Question: I'm working on a project that needed to unzip file and store in a specific folder. But the problem is, I don't know how to do it. It is my first time to work on this kind of project.
I'm using visual studio 2010. And I'm not gonna use any third party applications.
Can anyone suggest how could I do this?
i've tried this code but the ZIPFILE is not recognizable. It has a red line on it.
'''
using System;
using System.IO;
using System.IO.Compression;
namespace UnzipFile
{
/// <summary>
/// Interaction logic for MainWindow.xaml
/// </summary>
public partial class MainWindow : Window
{
public MainWindow()
{
InitializeComponent();
}
private void btnZip_Click(object sender, RoutedEventArgs e)
{
string startPath = @"c:\example\start";
string zipPath = @"c:\example
esult.zip";
string extractPath = @"c:\example\extract";
ZipFile.CreateFromDirectory(startPath, zipPath);
ZipFile.ExtractToDirectory(zipPath, extractPath);
}
}
'''
}

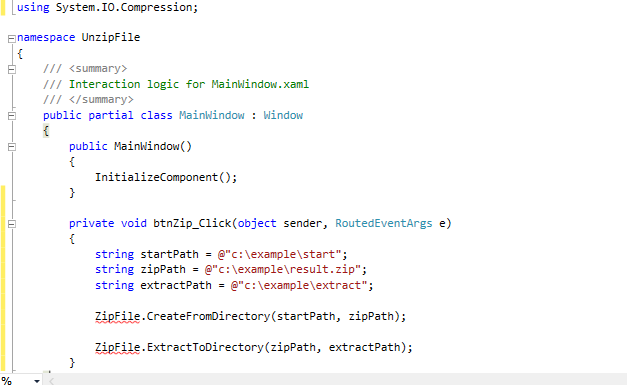
Answer: '''
I've use this code to solve my problem...
'''
I also do this one in my reference

Then add this code.
'''
public static void UnZip(string zipFile, string folderPath)
{
if (!File.Exists(zipFile))
throw new FileNotFoundException();
if (!Directory.Exists(folderPath))
Directory.CreateDirectory(folderPath);
Shell32.Shell objShell = new Shell32.Shell();
Shell32.Folder destinationFolder = objShell.NameSpace(folderPath);
Shell32.Folder sourceFile = objShell.NameSpace(zipFile);
foreach (var file in sourceFile.Items())
{
destinationFolder.CopyHere(file, 4 | 16);
}
}
'''
and in button event
'''
private void btnUnzip_Click(object sender, RoutedEventArgs e)
{
UnZip(@"E:\Libraries\Pictures\EWB FileDownloader.zip", @"E:\Libraries\Pictures\sample");
}
'''
I'm telling you, it do work.